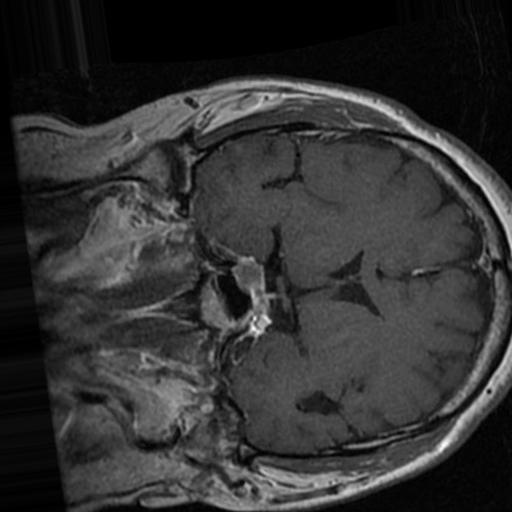
Label: brain_tumor